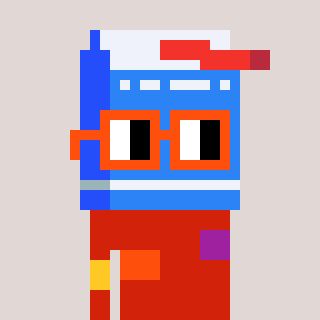
a pixel art character with square orange glasses, a milk-shaped head and a red-colored body on a warm background